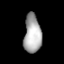
Tissue: lung
Cell type: Endothelial cells
Senescence score: 0.5684
Nuclear area (px): 652
Mean DAPI intensity: 170.492